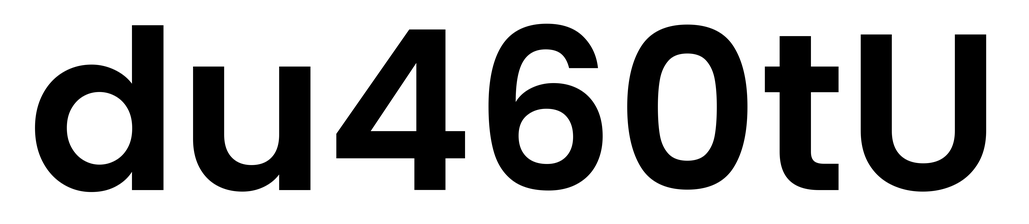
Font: Poppins-SemiBold